Question: Is there a method to implement a splitter panel for desktop applications?
I'm searching for something similar to the SplitViewNavigator for mobile apps.
Is there a library or I have to write it myself?
Here is a <URL> of what I mean for splitter panel:

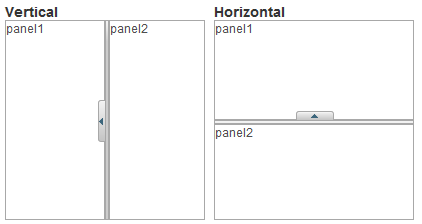
Answer: After some days of research I find a method to implement the vertical splitter panel without relying on mobile components: I use a thin (4 pixels) button between the panels, then while drag and dropping this button, I change the width of the left panel according to mouse horizontal position.
Some sample code:
'''
<s:HGroup>
<s:Panel id="panel1" width="50%" height="100%"/>
<s:Button width="4" height="100%"
mouseOver="mousePointerDrag()"
mouseOut ="mousePointerDrop()"
mouseDown="mouseDownHResize()"
mouseUp ="mouseUpHResize()"/>
<s:Panel id="panel2" width="50%" height="100%"/>
</s:HGroup>
'''
The mouseOver and mouseOut change the pointer into a hand while over the split button:
'''
private function mousePointerDrag():void
{
Mouse.cursor = "hand";
}
private function mousePointerDrop():void
{
Mouse.cursor = "auto";
}
'''
the mouseDown and mouseUp enable a resize event listener to resize the panel1 width (panel2 will change accordingly):
'''
private function mouseDownHResize():void
{
this.addEventListener(MouseEvent.MOUSE_MOVE, mouseMoveHResize);
}
private function mouseUpHResize():void
{
this.removeEventListener(MouseEvent.MOUSE_MOVE, mouseMoveHResize);
}
private function mouseMoveHResize(event:MouseEvent):void
{
panel1.width = event.stageX-4-4; // tricky part
}
'''
The tricky part is to select the correct width of the panel1, in order to make sure the mouse pointer remains in the resize button when the mouse is released (in this case 4 pixels for the border.
Of course for horizontal splitter is something similiar.
I am new in ActionScript programming so this could be a bad solution, but it was the simpler I found so far; if other cleaner solutions are available they can be added to this question.